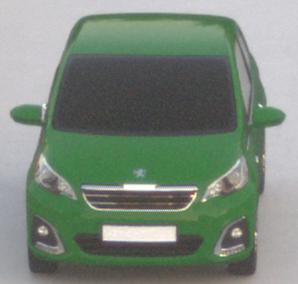
Make: Peugeot
Model: 108 1.0 VTi 68
Detailed model: 108
Model produced from: 2015/03
Model produced until: 2016/10
Doors: 3
Color: green
Road condition: dry road
Daytime: sunrise or sunset
Contrast: low contrast